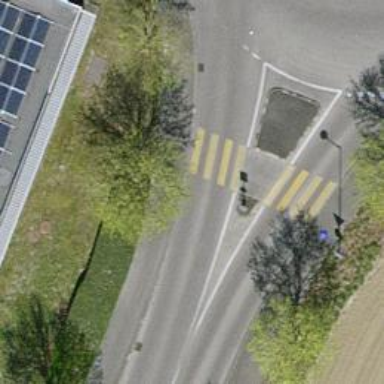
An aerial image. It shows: Marked crossing with pedestrian island.